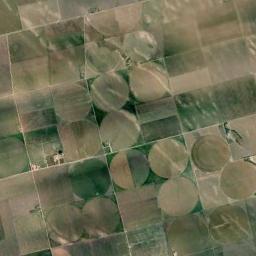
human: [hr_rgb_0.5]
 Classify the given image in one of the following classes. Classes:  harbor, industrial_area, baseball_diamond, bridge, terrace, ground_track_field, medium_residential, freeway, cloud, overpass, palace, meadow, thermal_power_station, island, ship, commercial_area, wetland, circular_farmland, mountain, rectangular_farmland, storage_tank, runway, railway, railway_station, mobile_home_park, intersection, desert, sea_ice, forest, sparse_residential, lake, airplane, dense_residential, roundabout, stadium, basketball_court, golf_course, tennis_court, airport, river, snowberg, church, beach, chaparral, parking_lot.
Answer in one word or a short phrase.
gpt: circular_farmland